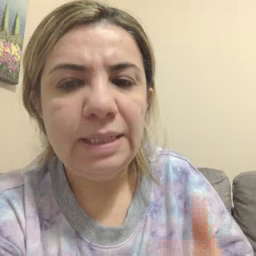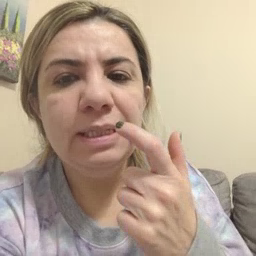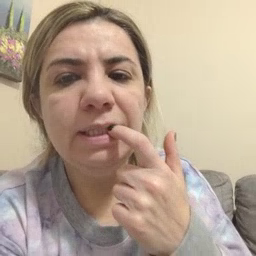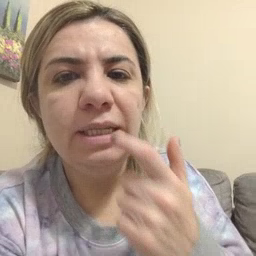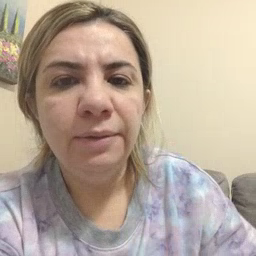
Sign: glasswindow